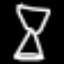
Label: hourglass